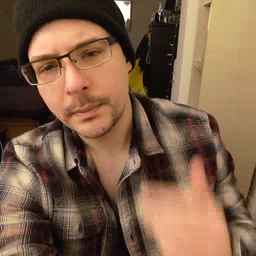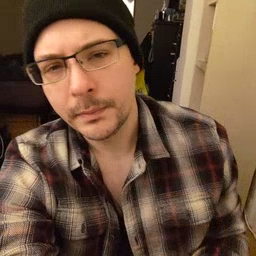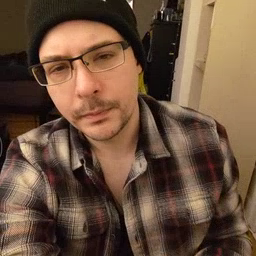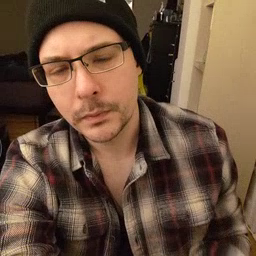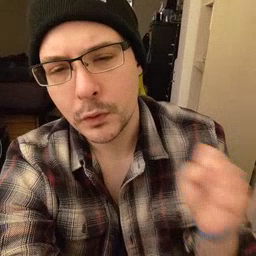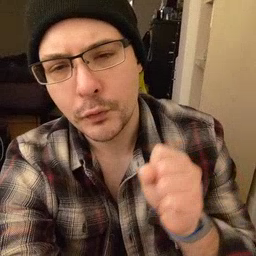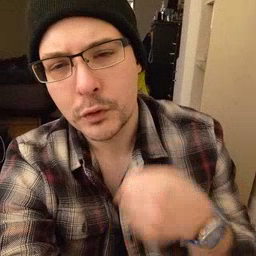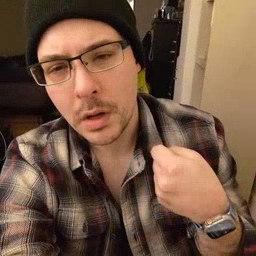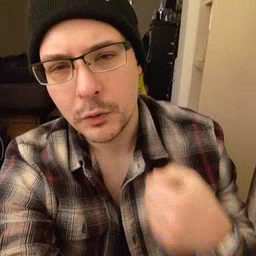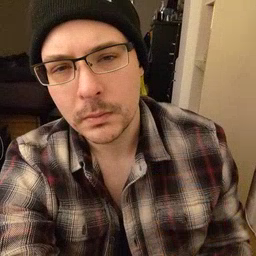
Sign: refrigerator